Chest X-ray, PA view. Patient: 52 years old, sex F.
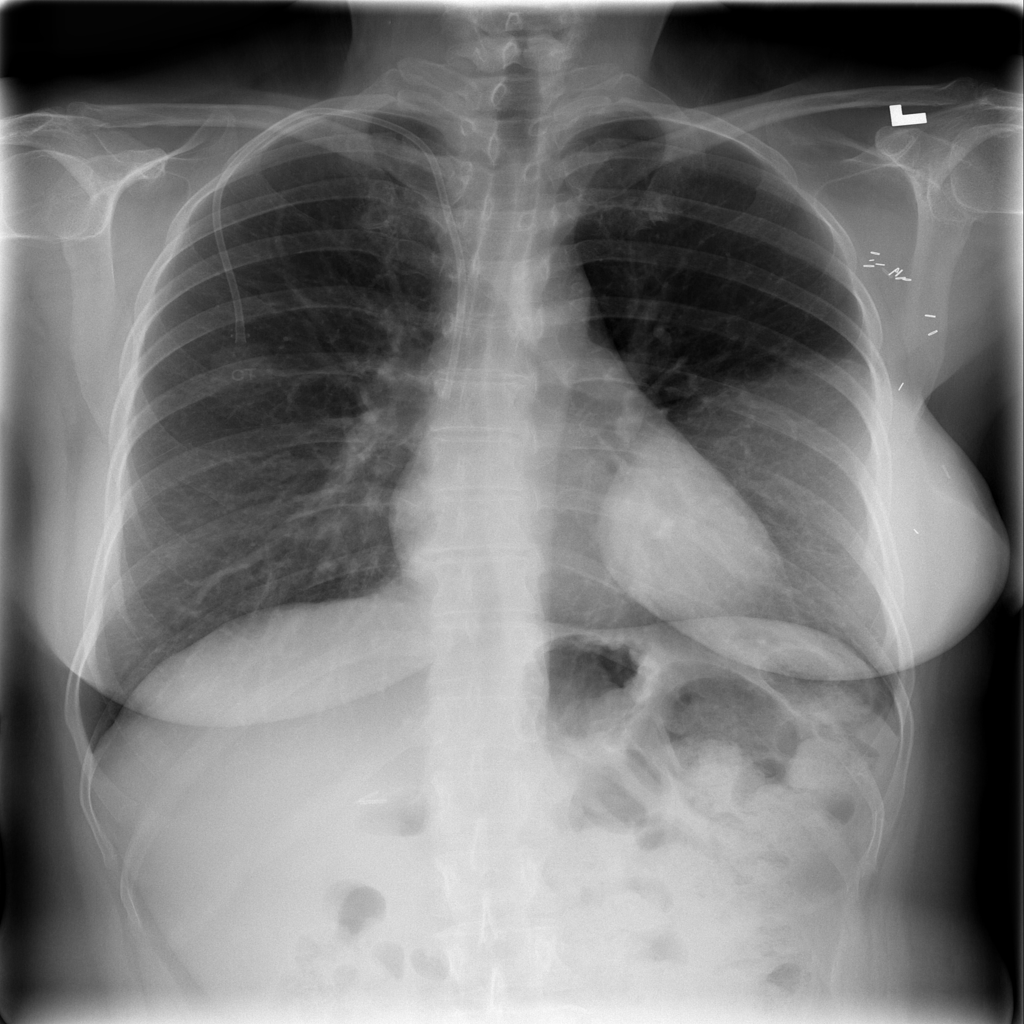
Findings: No Finding